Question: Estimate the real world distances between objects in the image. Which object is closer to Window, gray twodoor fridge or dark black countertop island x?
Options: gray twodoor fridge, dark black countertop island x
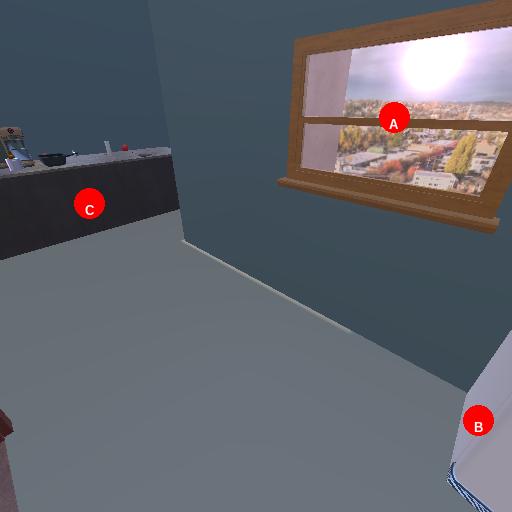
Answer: gray twodoor fridge